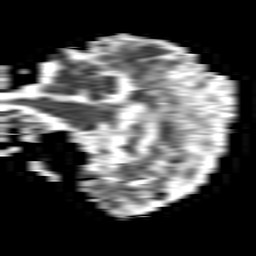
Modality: ADC
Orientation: sagittal
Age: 80
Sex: female
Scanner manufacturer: philips
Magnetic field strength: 1.5 T
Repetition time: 3.392 s
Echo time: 0.06899 s